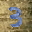
Label: 3